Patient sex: M
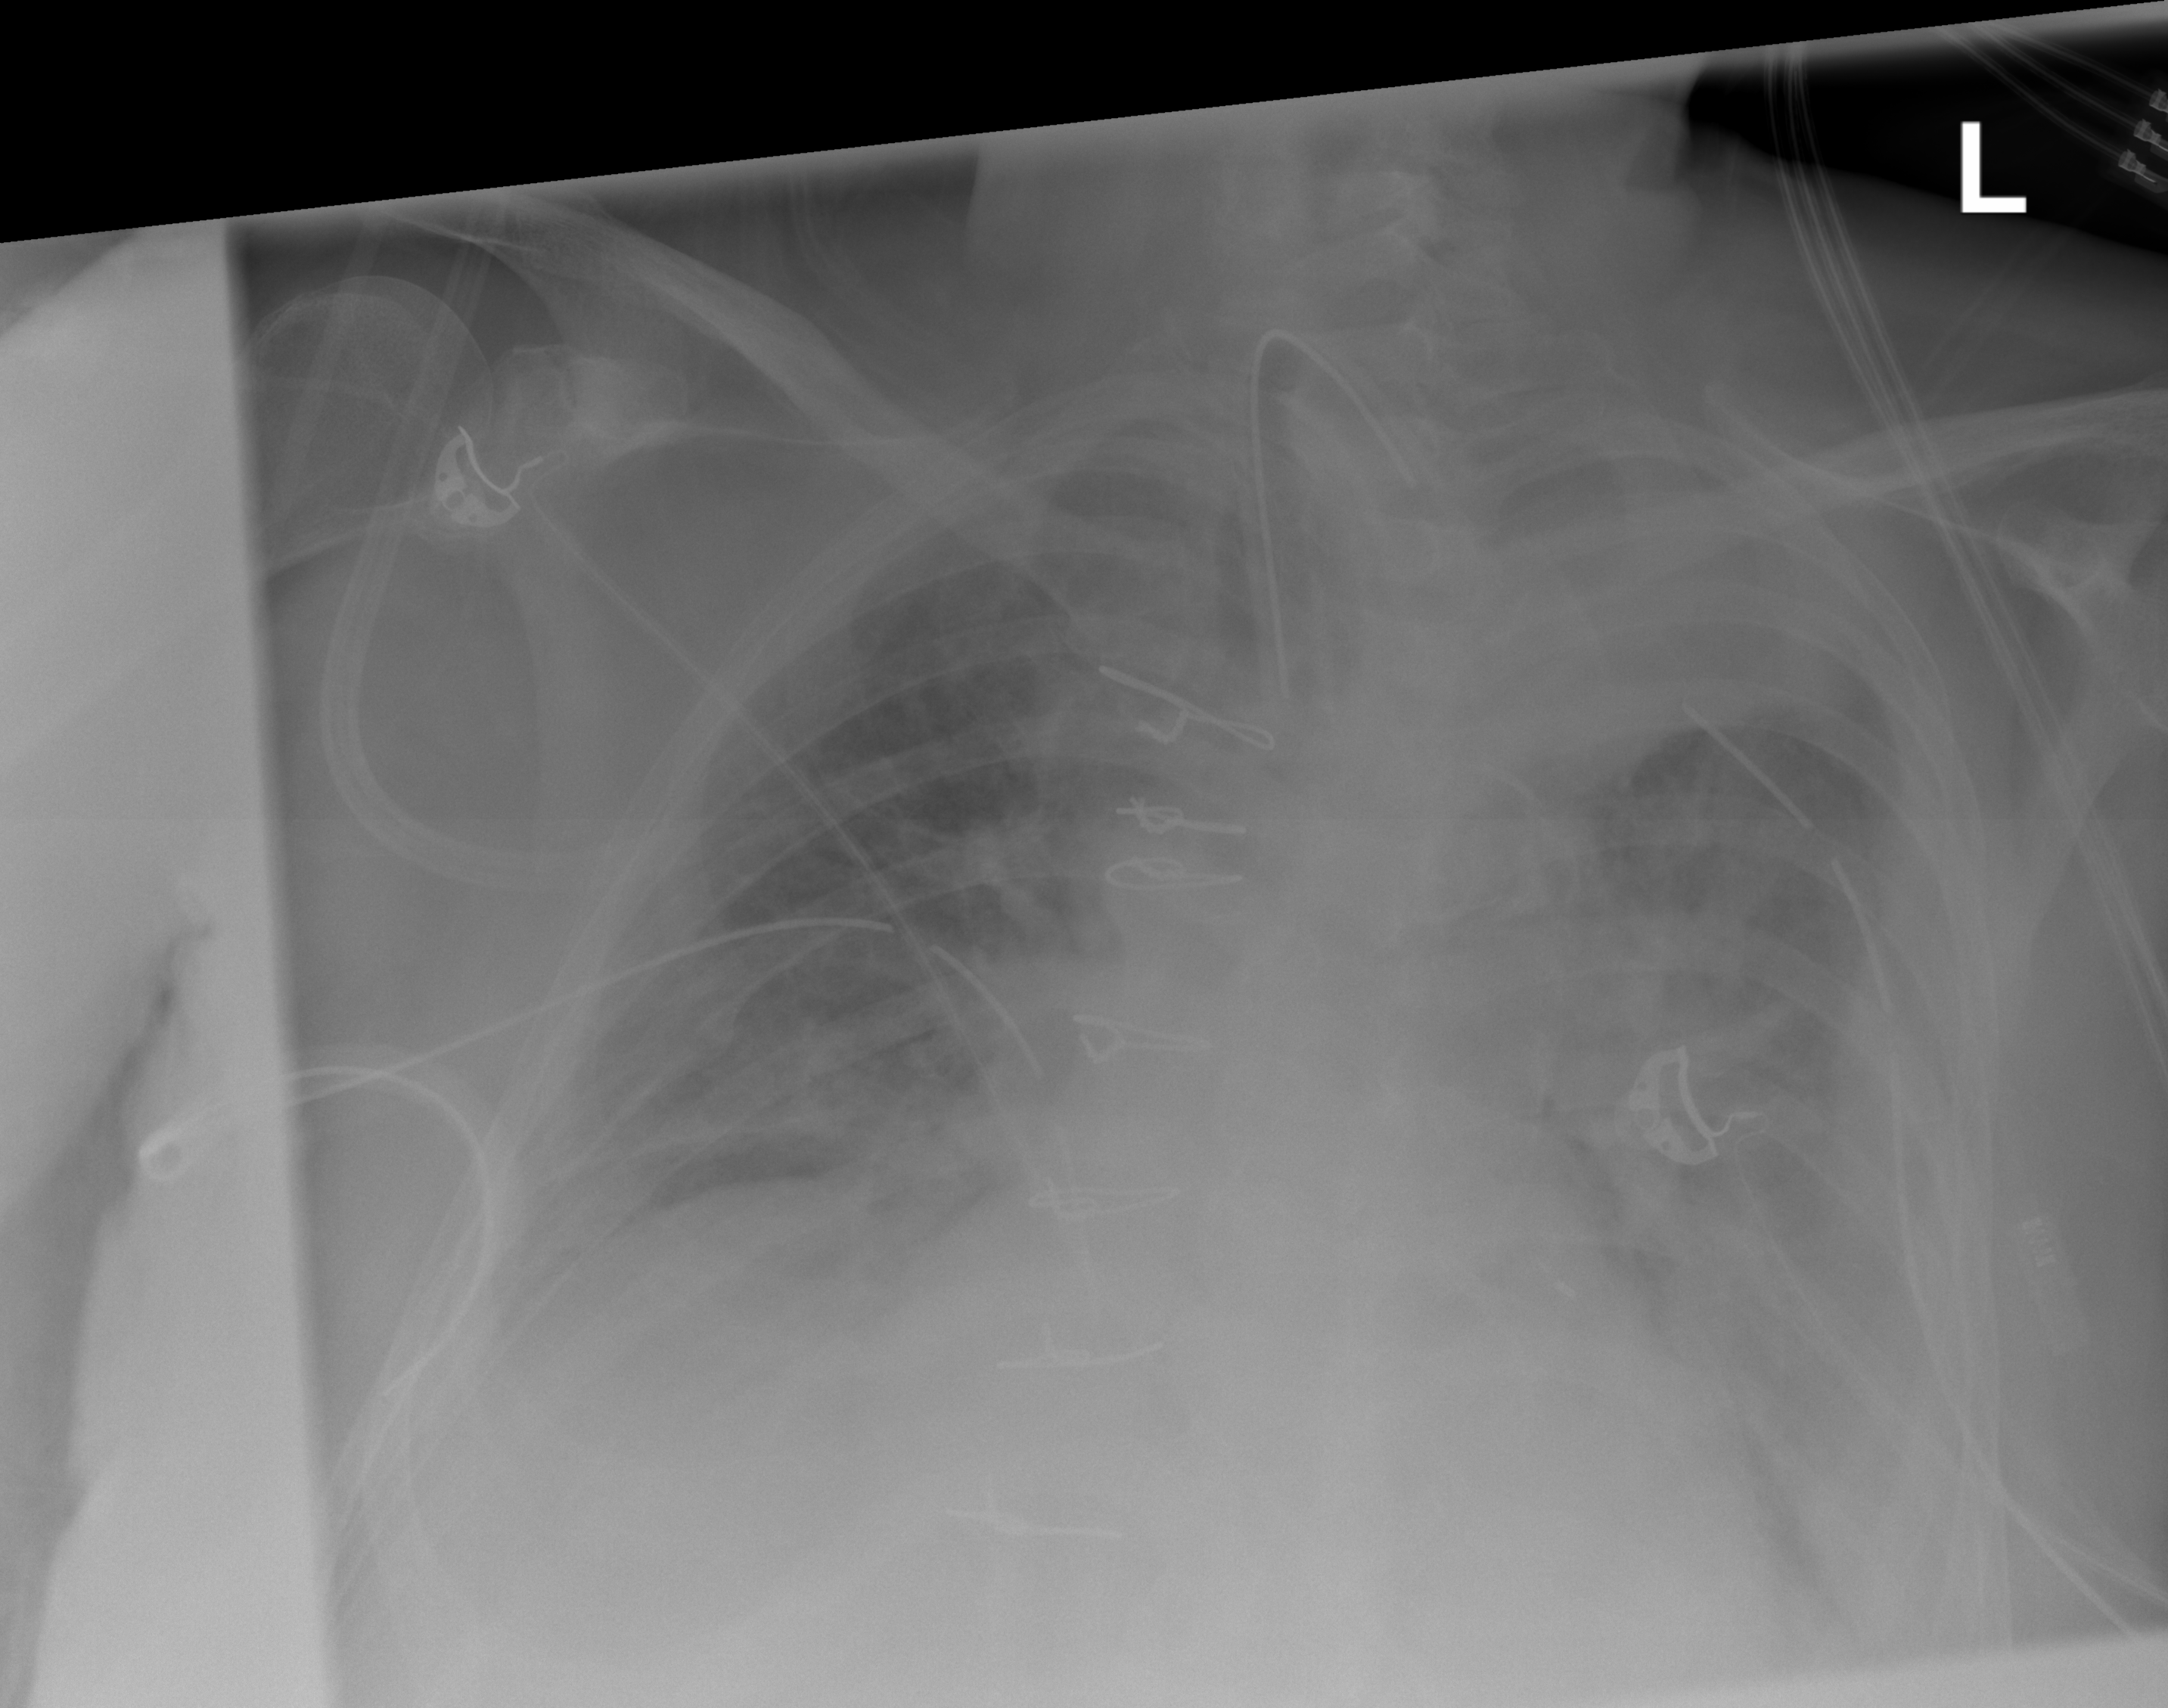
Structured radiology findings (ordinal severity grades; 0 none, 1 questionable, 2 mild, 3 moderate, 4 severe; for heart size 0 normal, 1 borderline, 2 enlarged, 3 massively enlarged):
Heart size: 2
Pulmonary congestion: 3
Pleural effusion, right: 2
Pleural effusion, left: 3
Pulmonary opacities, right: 2
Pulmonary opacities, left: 2
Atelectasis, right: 2
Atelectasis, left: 3